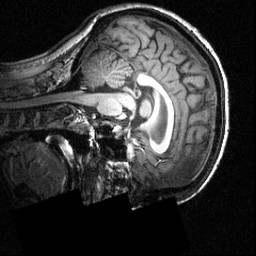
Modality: T1w
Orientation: sagittal
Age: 27
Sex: female
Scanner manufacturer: siemens
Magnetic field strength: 3.951 T
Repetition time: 1.5 s
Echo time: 0.00335 s